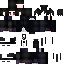
A female skeleton skin with dark skin, wearing brown bald dressed in a black robe top and black pants, featuring a closed mouth.